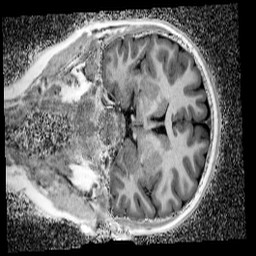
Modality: UNIT1_denoised
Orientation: coronal
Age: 11
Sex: female
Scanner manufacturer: siemens
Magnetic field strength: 3 T
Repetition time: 4 s
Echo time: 0.00299 s